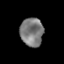
Tissue: prostate
Cell type: T cells
Senescence score: 0.3401
Nuclear area (px): 638
Mean DAPI intensity: 123.672